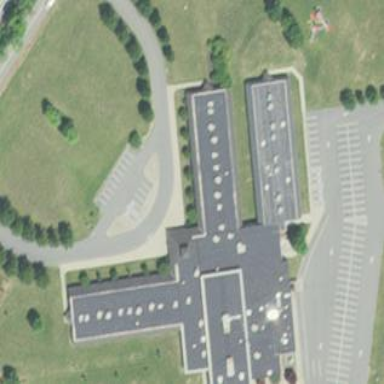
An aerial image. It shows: School building.